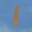
Label: 1